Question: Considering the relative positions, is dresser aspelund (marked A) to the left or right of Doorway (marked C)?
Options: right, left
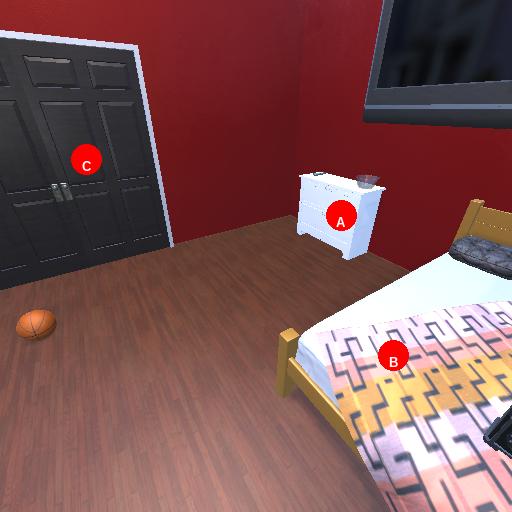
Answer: right